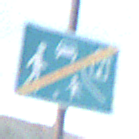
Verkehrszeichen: EndeVerkehrsberuhigterBereich
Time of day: SunriseSunset
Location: Outdoor (Beach)
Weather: PartlyCloudy
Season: NotSpecified
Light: Natural